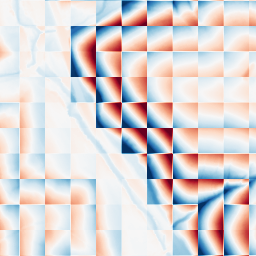
Category: wavelet
Decomposition family: wavelet_dwt
Decomposition parameters: wavelet: haar
level: 5
Upsampling method: linear_exact
Upsampling parameters: scale: 8
Upsampling scale: 8